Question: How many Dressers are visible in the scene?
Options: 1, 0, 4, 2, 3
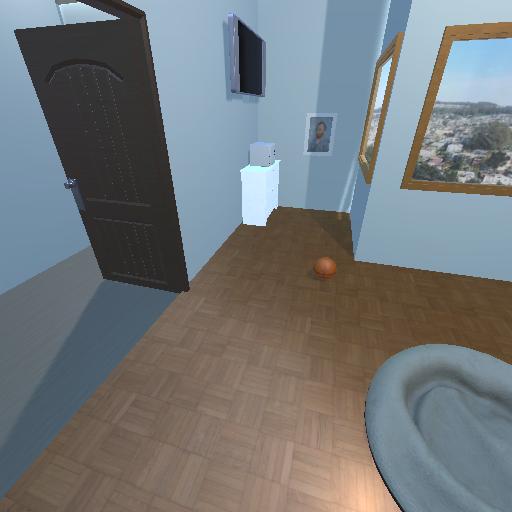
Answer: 1